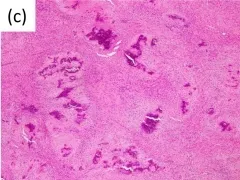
Surgical margin, macroscopic findings, and tumor histology. (c) Histologically, the lesion had multiple calcifications surrounded by round cells arranged in short arrays. The stroma was largely hyalinized.
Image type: pathology (h&e)